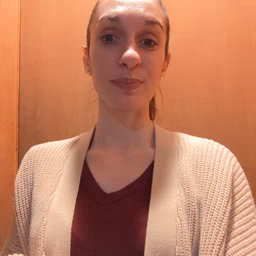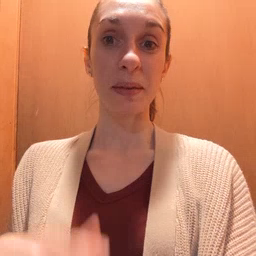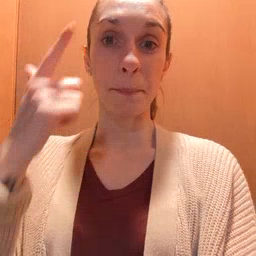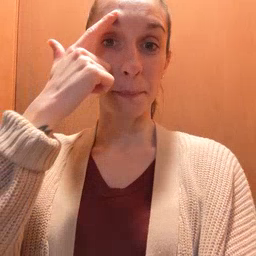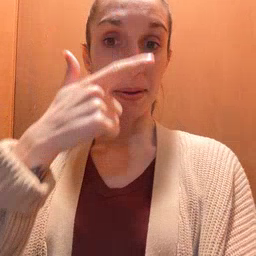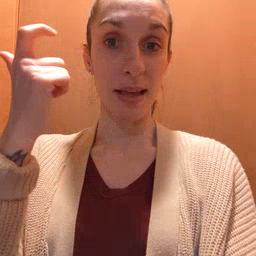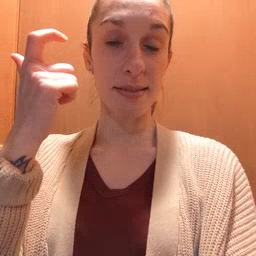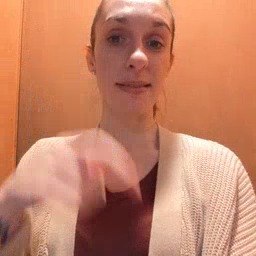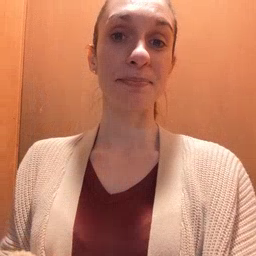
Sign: because